Aerial crown-view tile of a tropical tree (Barro Colorado Island, Panama), acquired 20240813:
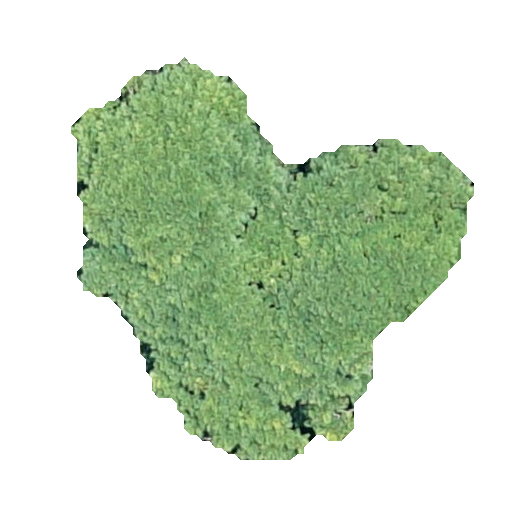
Species: Jacaranda copaia
GBIF accepted scientific name: Jacaranda copaia
Crown area: 150.807 m²